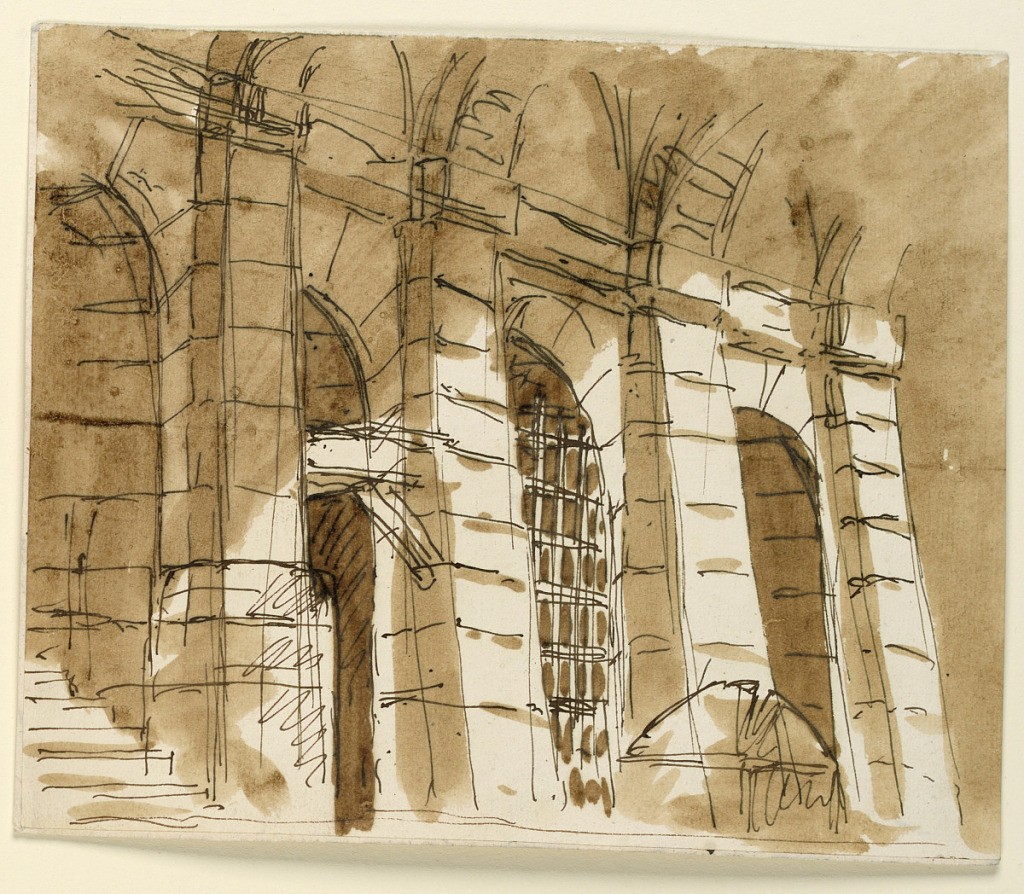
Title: Stage Design for the Interior of Prison
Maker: Giuseppe Barberi, Italian, 1746–1809
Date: early 19th century
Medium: Pen and brown ink, brush and brown wash on lined off-white laid paper
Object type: Drawing
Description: Side of prison interior, stairs leading down to it, barred window.